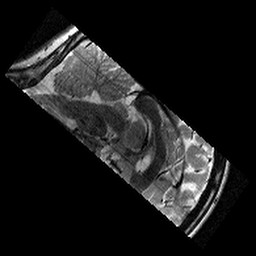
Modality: T2w
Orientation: sagittal
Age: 12
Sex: female
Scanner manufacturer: siemens
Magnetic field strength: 3 T
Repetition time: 9.23 s
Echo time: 0.067 s